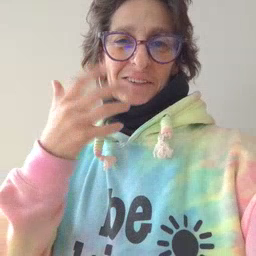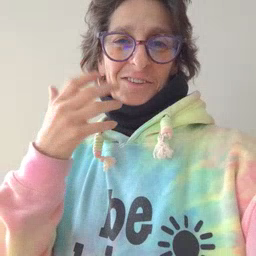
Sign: tiger